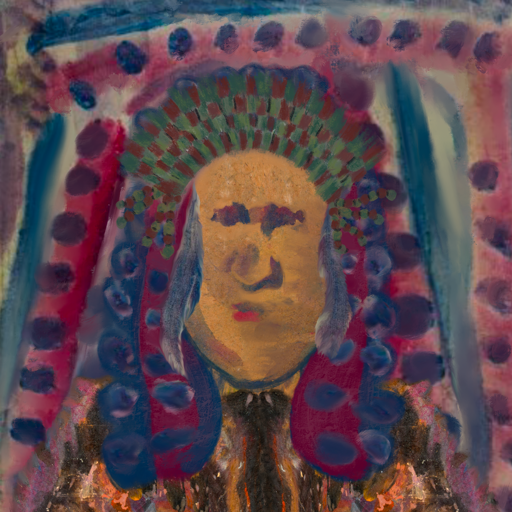
Background: HillGirl, Head And Neck Front: In_The_Sun, Face Front: In_The_Sun, Bust: Gypsy_Queen, Hair Front: Hill_Girl, Head Accessory: After_Raid_Crown, Second Necklace: Blank, Necklace: Blank, Baby: Blank